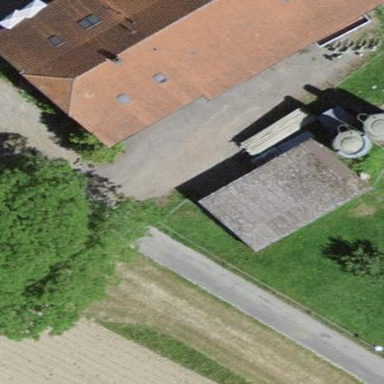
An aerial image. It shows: Barn.